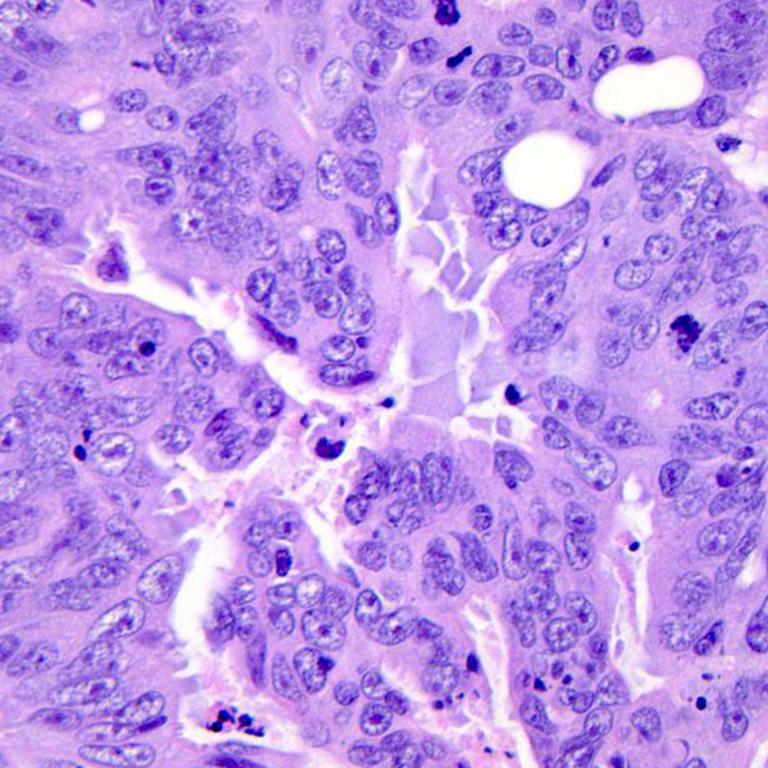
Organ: colon
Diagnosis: adenocarcinomas